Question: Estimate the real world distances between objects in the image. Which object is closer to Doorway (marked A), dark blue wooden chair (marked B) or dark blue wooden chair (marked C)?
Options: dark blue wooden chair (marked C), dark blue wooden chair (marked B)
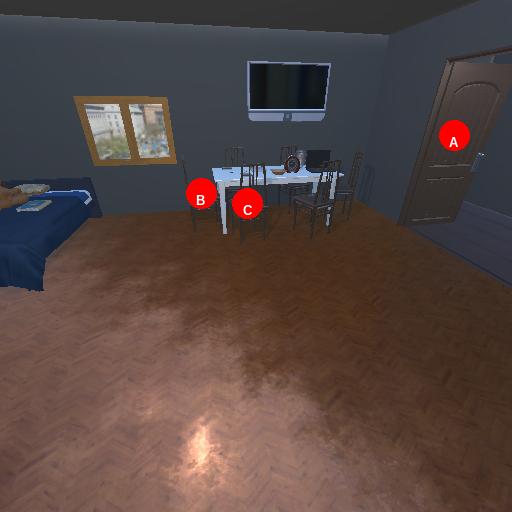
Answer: dark blue wooden chair (marked C)